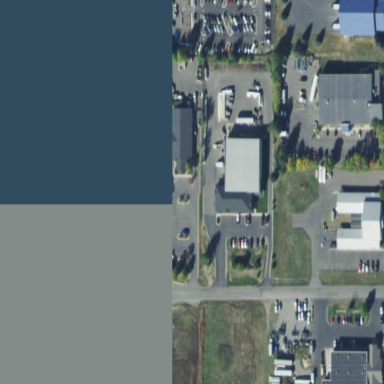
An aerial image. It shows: Retail area.